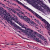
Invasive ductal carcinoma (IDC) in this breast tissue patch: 0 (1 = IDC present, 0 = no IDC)